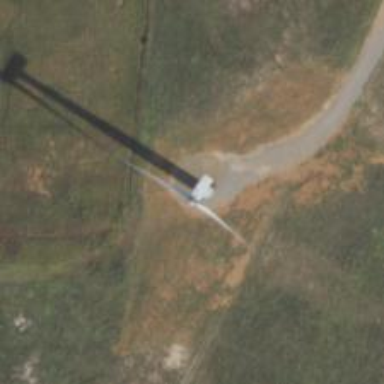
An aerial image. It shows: Wind generator in the form of horizontal axis wind turbine.